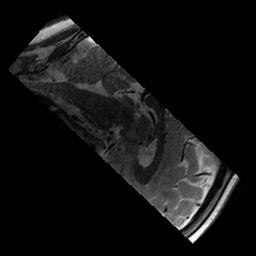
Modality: T2w
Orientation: sagittal
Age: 11
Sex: male
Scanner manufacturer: siemens
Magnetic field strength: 3 T
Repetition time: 9.23 s
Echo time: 0.067 s